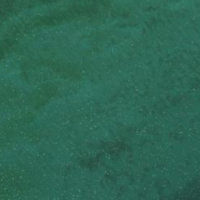
EUNIS habitat code: 14
Species observed at this site:
Gavia stellata